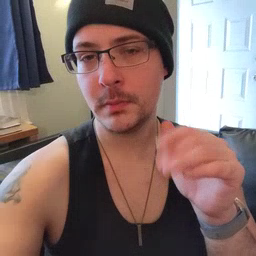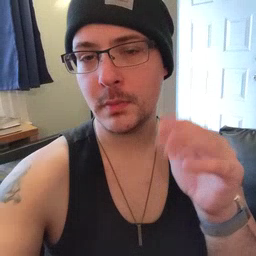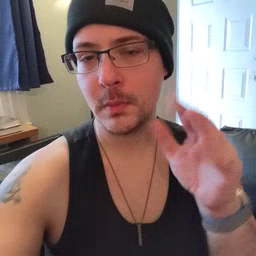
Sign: bye